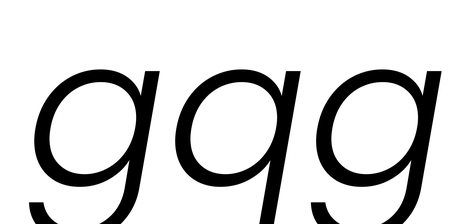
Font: Poppins-LightItalic